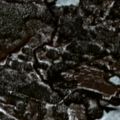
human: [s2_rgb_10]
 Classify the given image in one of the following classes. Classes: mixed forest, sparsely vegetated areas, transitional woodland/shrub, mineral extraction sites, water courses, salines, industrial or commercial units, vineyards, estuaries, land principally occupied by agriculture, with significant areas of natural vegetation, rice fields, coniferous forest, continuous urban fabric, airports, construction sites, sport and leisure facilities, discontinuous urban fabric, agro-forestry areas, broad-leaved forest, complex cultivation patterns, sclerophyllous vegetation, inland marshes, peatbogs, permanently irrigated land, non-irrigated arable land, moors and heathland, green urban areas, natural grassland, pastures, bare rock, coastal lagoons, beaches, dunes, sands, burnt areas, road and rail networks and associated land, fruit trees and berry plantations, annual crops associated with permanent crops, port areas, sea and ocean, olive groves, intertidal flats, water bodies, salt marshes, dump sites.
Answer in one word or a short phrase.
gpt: complex cultivation patterns, coniferous forest, water bodies